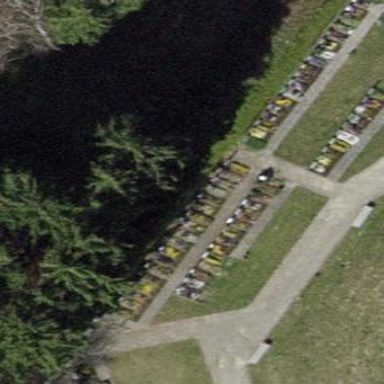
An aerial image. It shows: Cemetery.